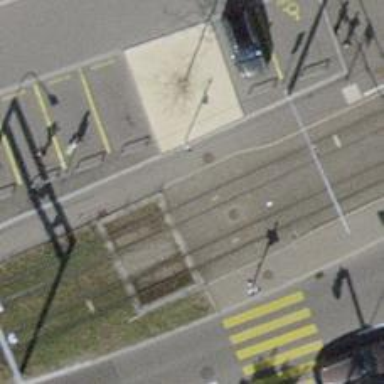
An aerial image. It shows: Railway crossing.